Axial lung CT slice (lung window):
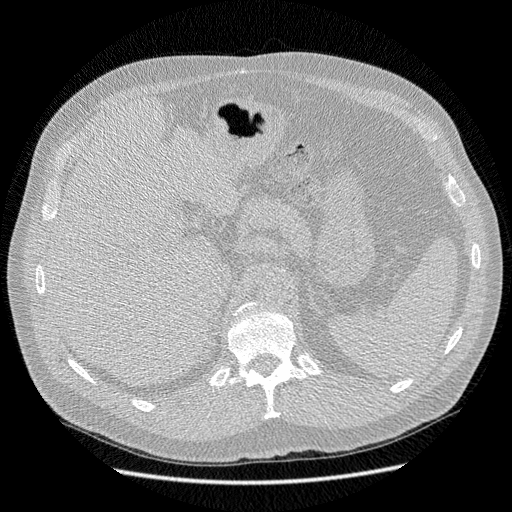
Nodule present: no